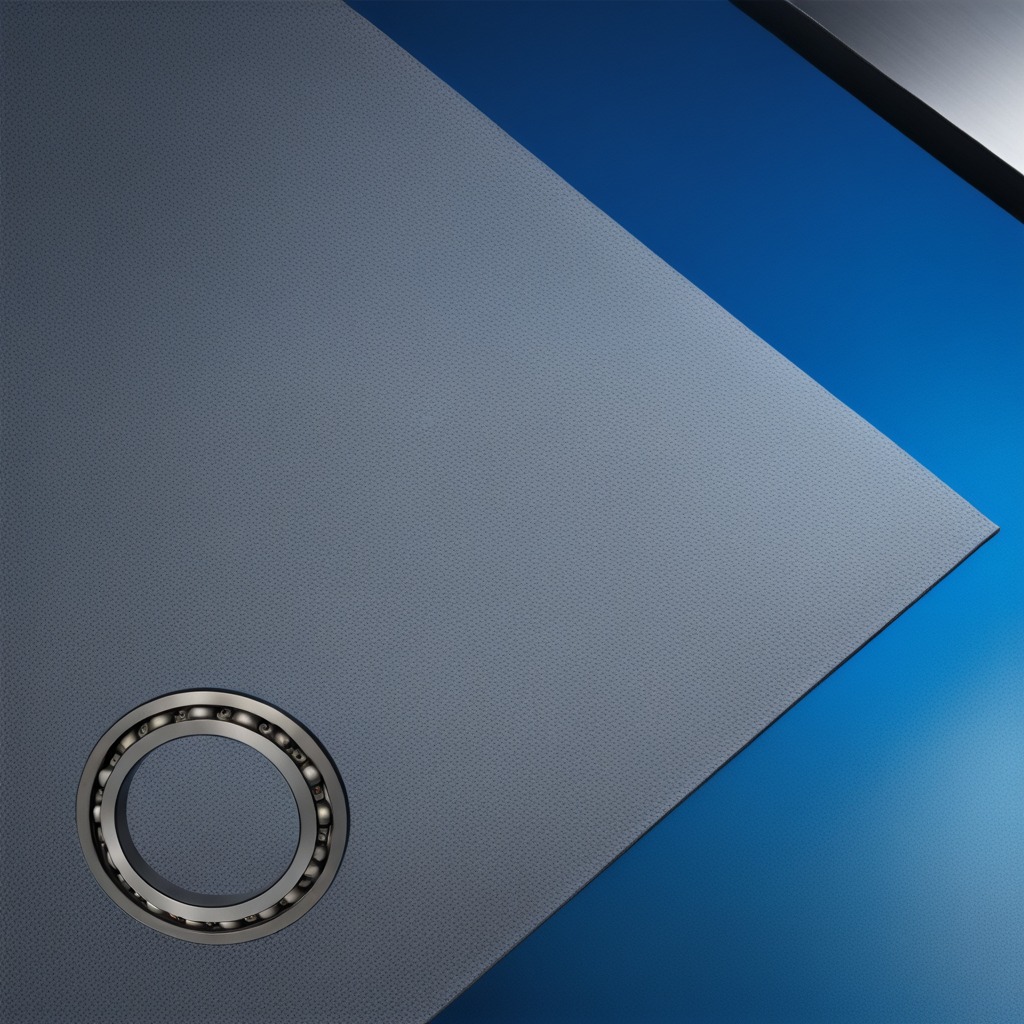
A metal ball bearing lies on the clean granite tabletop covered with a blue rubber mat inside a workshop under bright overhead lighting crisp shadows high clarity worn but beneath the mat.